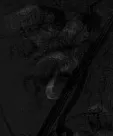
Digital subtraction angiography of endovascular procedure. (F) Angiographic imaging at the end of the procedure.
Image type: radiology (mri)